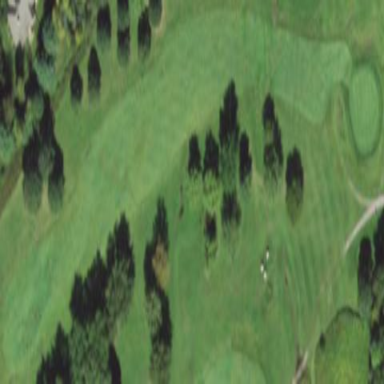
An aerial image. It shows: Grassy area designated as golf fairway.